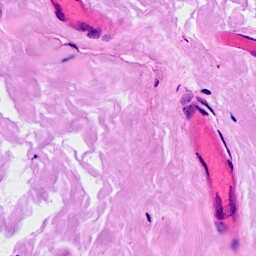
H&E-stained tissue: Breast